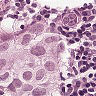
Metastatic tissue present: yes